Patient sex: M
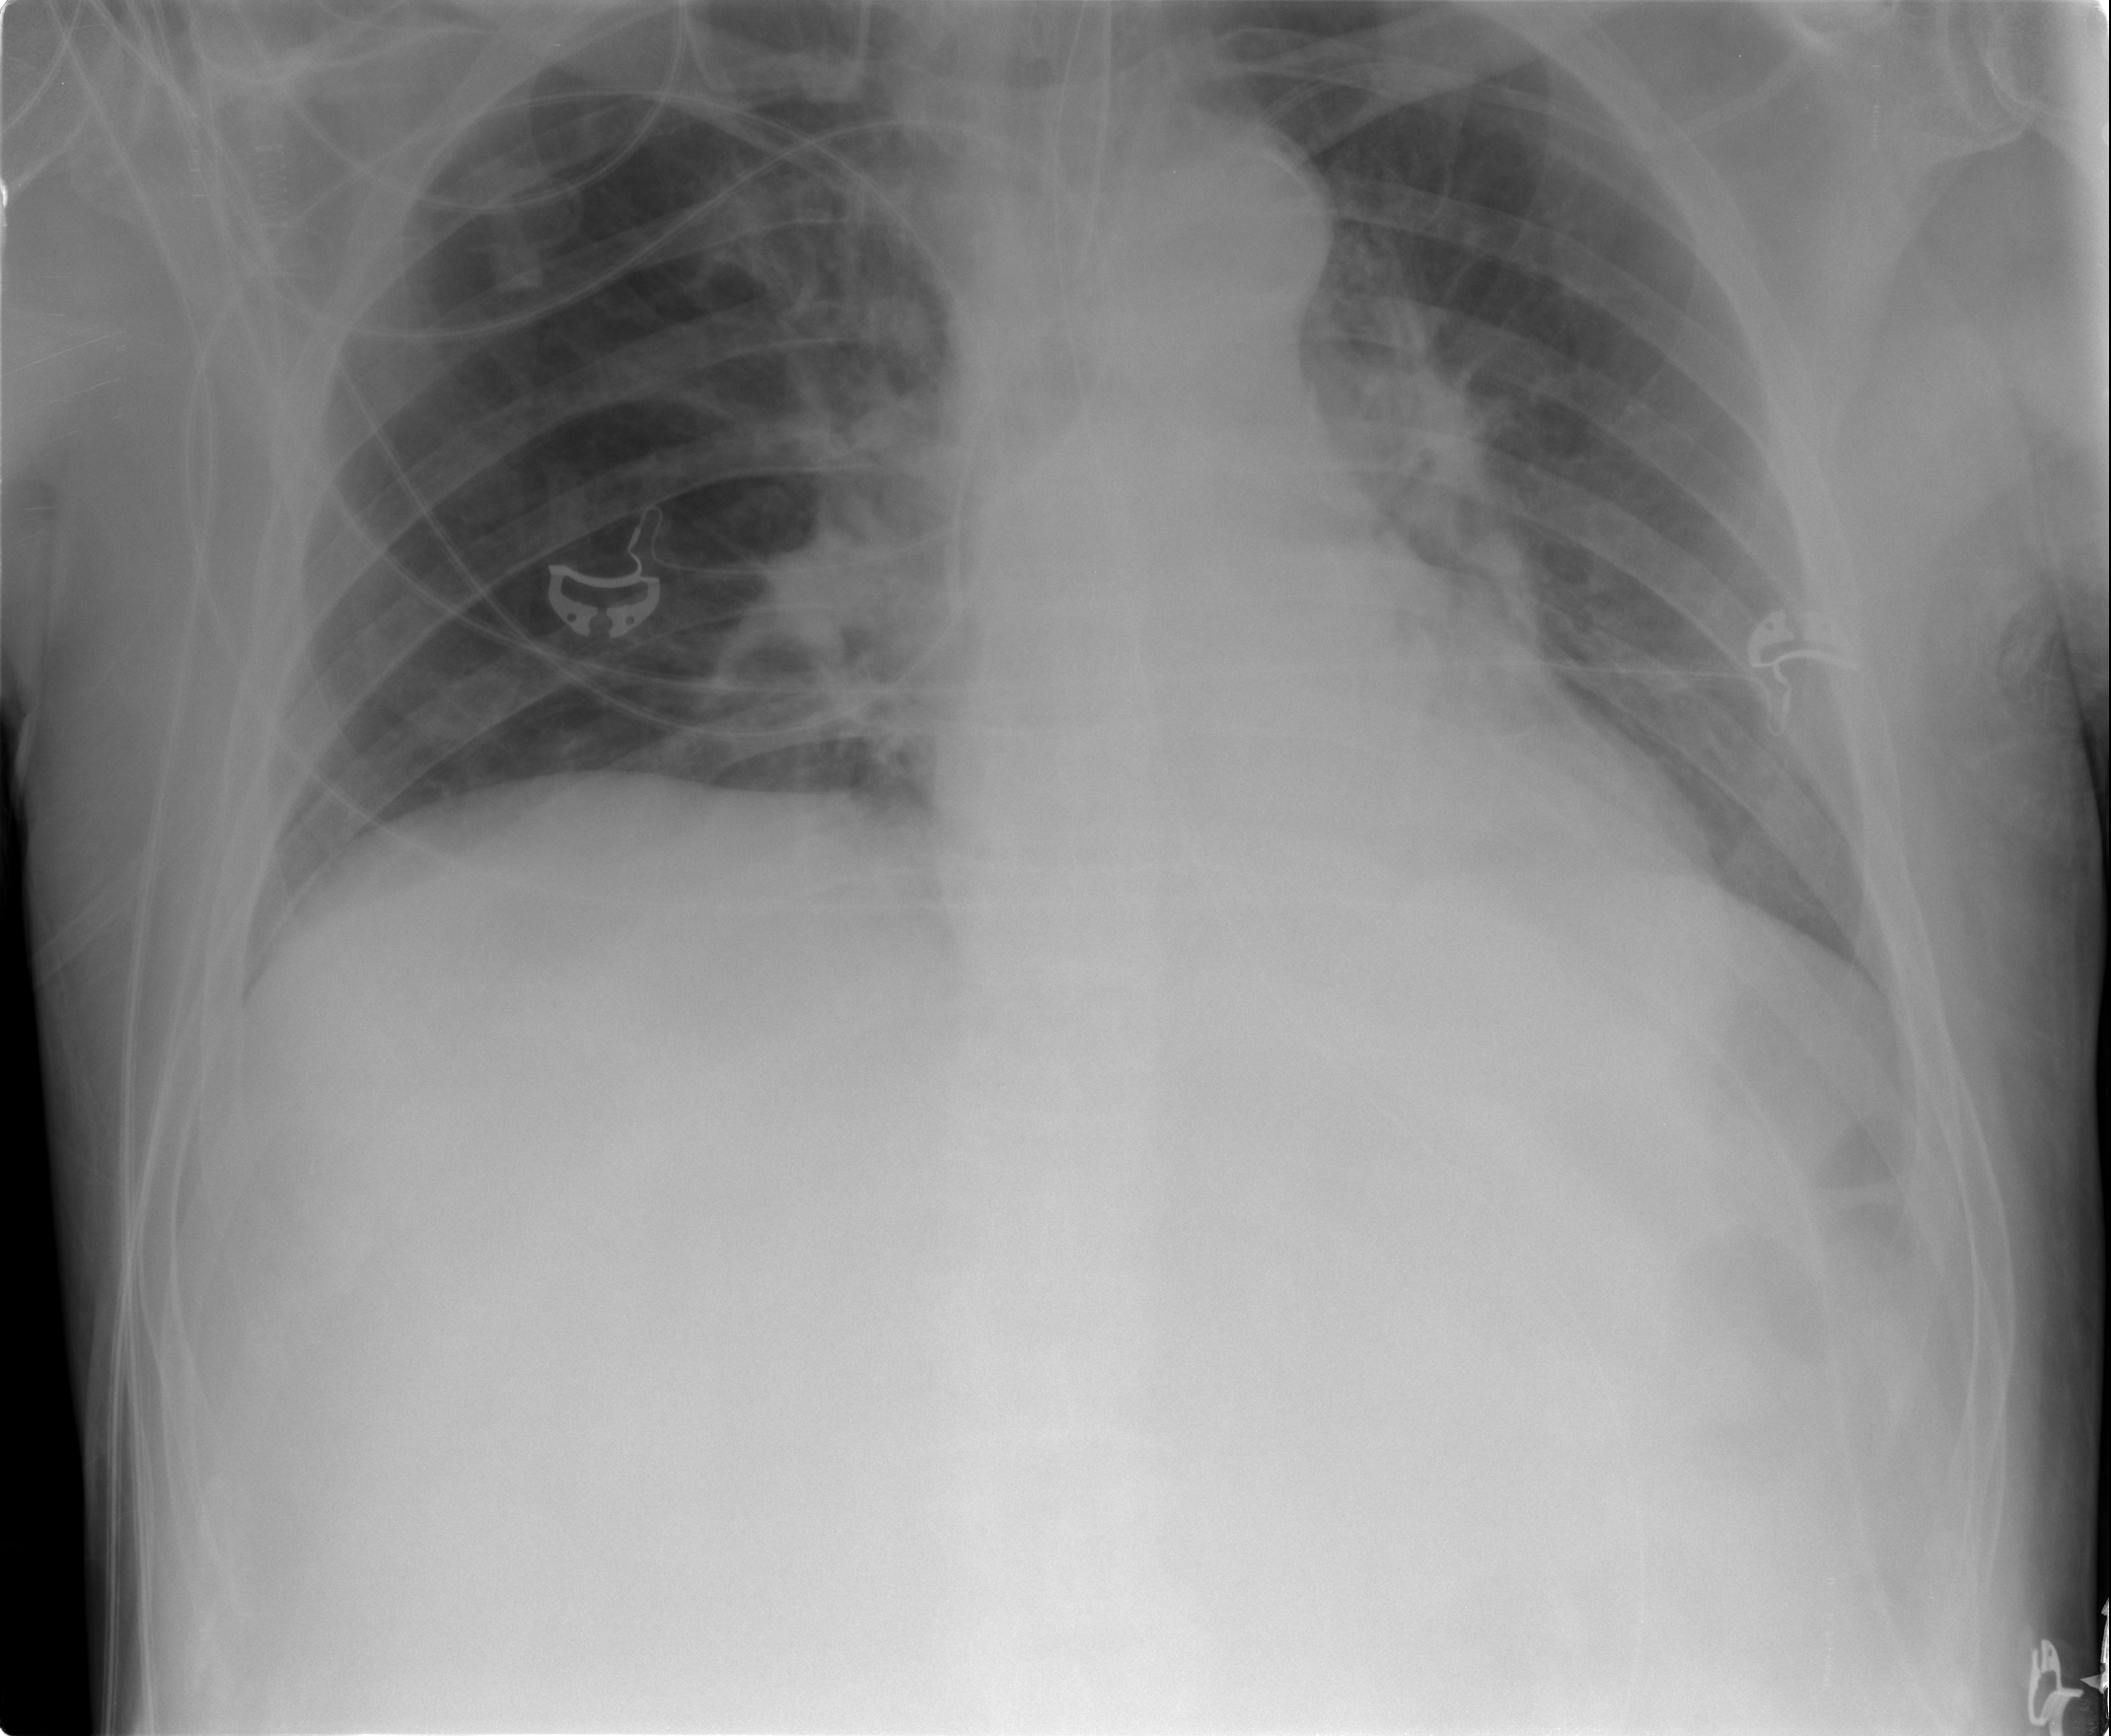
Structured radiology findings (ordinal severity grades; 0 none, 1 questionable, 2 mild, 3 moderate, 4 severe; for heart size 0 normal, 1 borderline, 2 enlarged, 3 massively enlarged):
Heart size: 0
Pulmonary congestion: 2
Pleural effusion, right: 0
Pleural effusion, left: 1
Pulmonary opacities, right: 0
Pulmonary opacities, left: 0
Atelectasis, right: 0
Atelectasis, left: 2